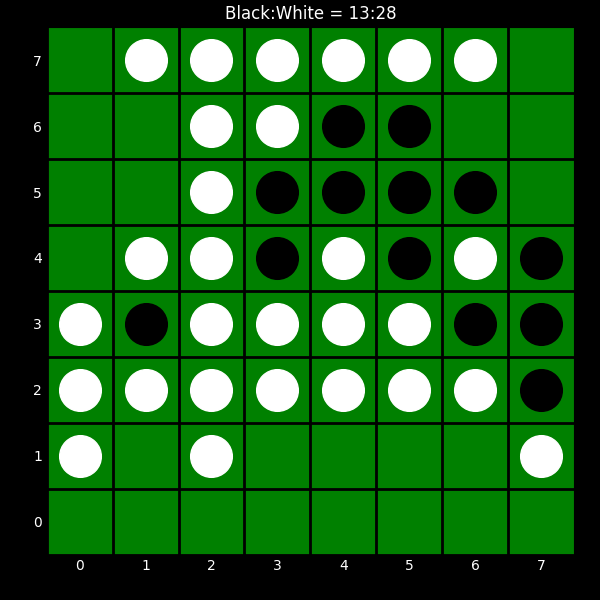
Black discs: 13
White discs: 28